Question: I have been scratching my head over it for a long time. Unable to find a solution. I have uploaded the website on live server for you to see. Ok the problem is that logo keeps pushing the div down causing navigation menu to break . The problem is worse on firefox and safari.
It would be hard to explain unless you see it yourself however I am attaching an image to make it clear what the problem is.

Here is the URL where page is located: <URL>
P.S: I know it is a bad practice to post url instead of code but really can't figure out the cause for the problem. Hence unable to paste appropriate code
Ahmar
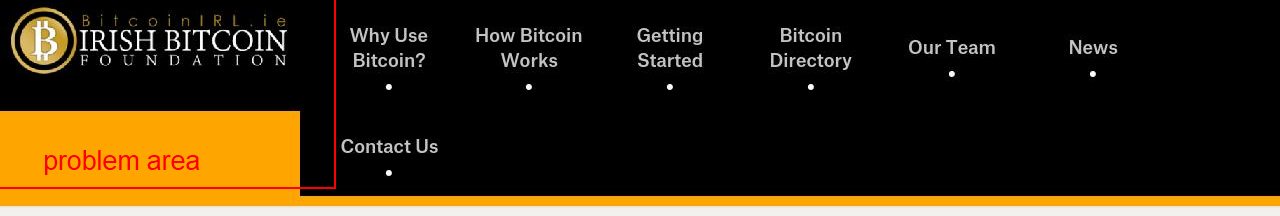
Answer: While I see countless problems in the code (or is it template/boilerplate?), this fixes the problem as you describe it, without accounting for your lesser screen sizes (I can't test the fix because the menu gets garbled on responsive breaks).
Line 334 or so of styles.css
'''
.nav-menu__link {
width: 120px; // Change this to 12-13% instead of 120px;
}
'''